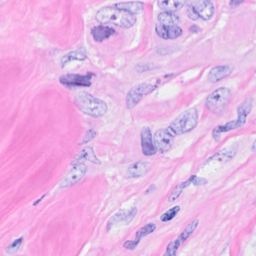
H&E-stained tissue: Breast